七年级 · 度量几何学
如图, 下列条件: (1) $\angle 1=\angle 3$, (2) $\angle 2+\angle 4=180^{\circ}$, (3) $\angle 4=\angle 5$, (4) $\angle 2=\angle 3$, (5) $\angle 6=$ $\angle 2+\angle 3$ 中能判断直线 $l{1} / / l{2}$ 的有 ( )

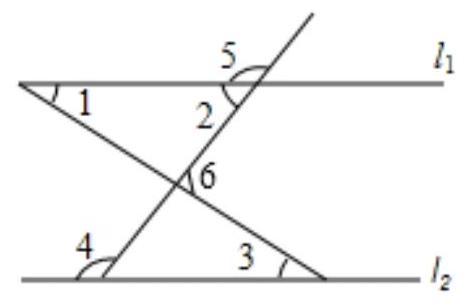
A. 5 个
B. 4 个
C. 3 个
D. 2 个

答案: B
解析: 【答案】 $B$

解: (1) $\because \angle 1=\angle 3, \therefore l_{1} / / l_{2}$, 故正确;

(2) $\because \angle 2+\angle 4=180^{\circ}, \therefore l_{1} / / l_{2}$, 故正确;

(3) $\because \angle 4=\angle 5, \therefore l_{1} / / l_{2}$, 故正确;

(4) $\angle 2=\angle 3$ 不能判定 $l_{1} / / l_{2}$, 故错误;

(5) $\because \angle 6=\angle 2+\angle 3$, 过 $\angle 6$ 作平行 $l_{1}$ 的直线 $l_{3}$, 分 $\angle 6$ 为两个角, 分别为 $\angle 7$ 和 $\angle 8$, 所以 $\angle 2=$ $\angle 7$, 由题意可知, $\angle 6=\angle 2+\angle 3=\angle 7+\angle 8=\angle 2+\angle 8$, 可得 $\angle 8=\angle 3$, 所以 $l_{3} / / l_{2}$,所以 $l_{1} / / l_{2}$, 故正确.

故选 $B$.